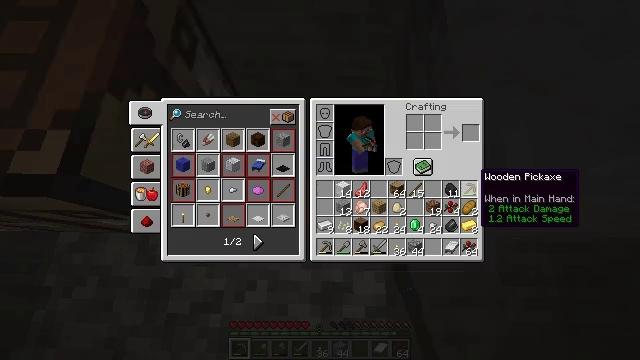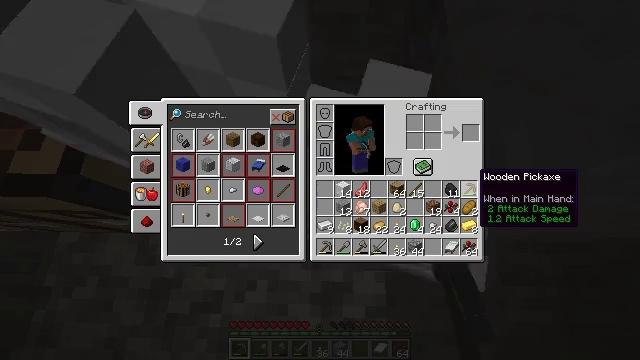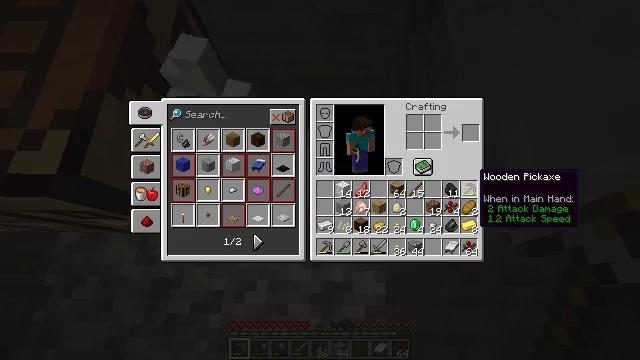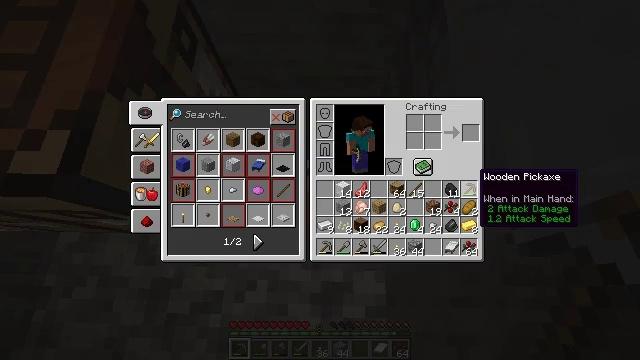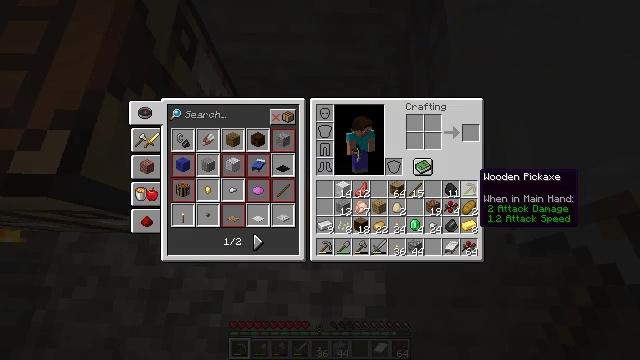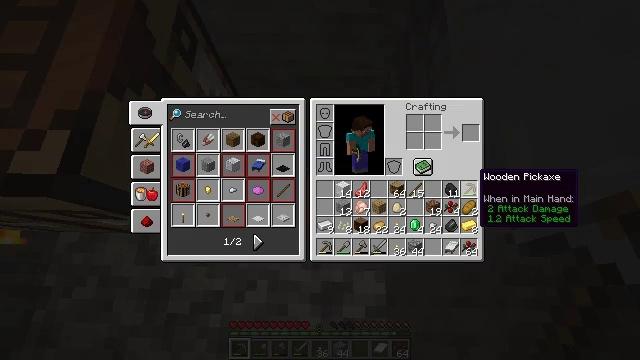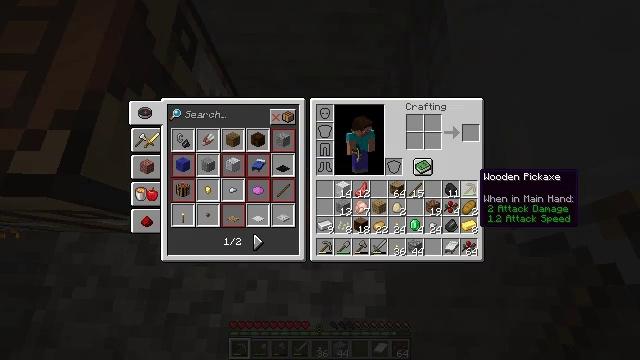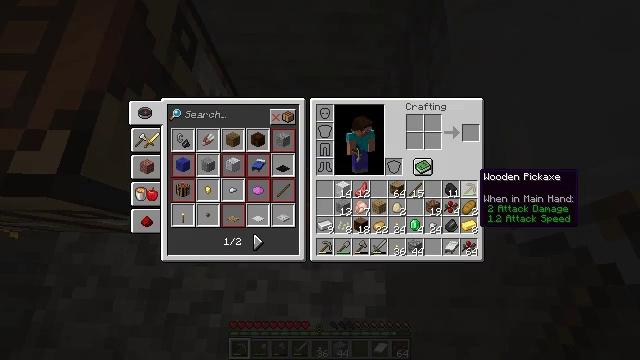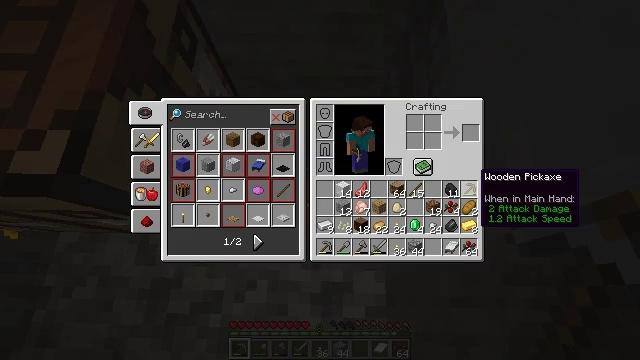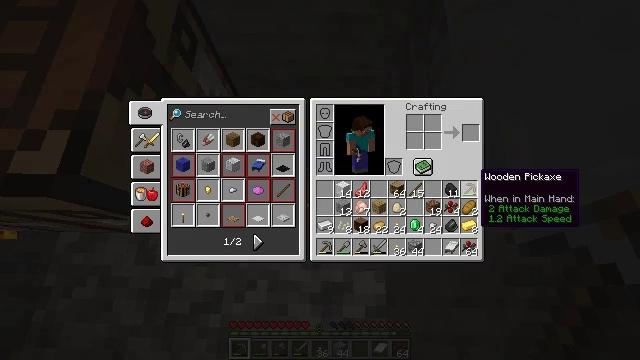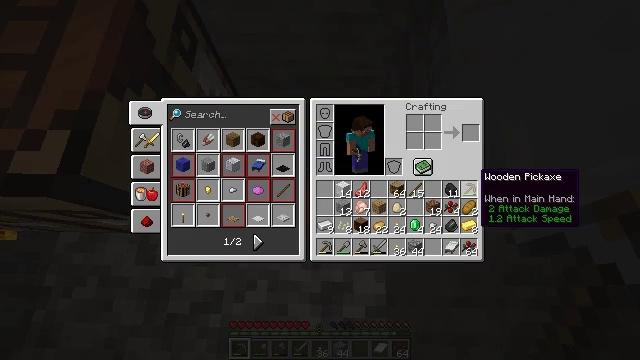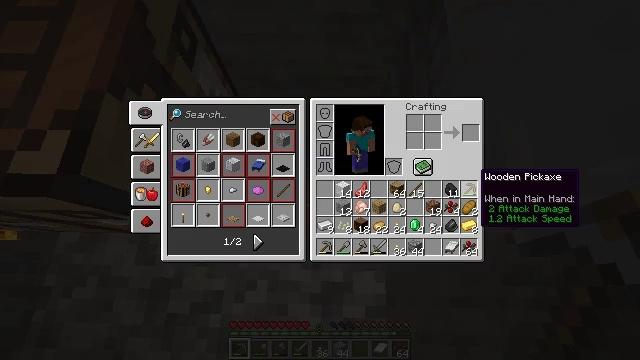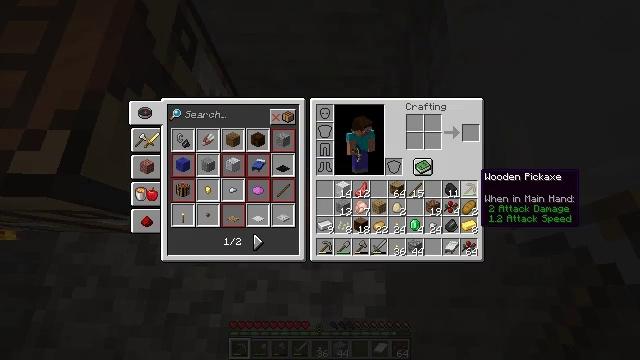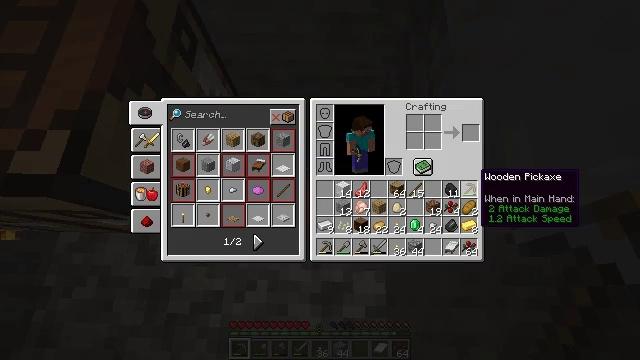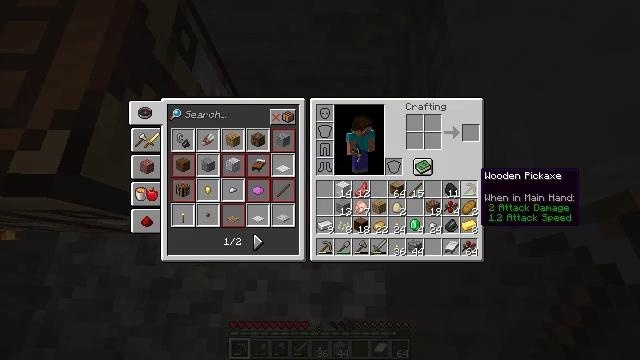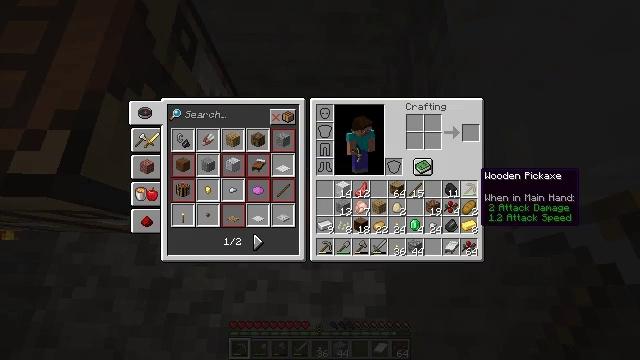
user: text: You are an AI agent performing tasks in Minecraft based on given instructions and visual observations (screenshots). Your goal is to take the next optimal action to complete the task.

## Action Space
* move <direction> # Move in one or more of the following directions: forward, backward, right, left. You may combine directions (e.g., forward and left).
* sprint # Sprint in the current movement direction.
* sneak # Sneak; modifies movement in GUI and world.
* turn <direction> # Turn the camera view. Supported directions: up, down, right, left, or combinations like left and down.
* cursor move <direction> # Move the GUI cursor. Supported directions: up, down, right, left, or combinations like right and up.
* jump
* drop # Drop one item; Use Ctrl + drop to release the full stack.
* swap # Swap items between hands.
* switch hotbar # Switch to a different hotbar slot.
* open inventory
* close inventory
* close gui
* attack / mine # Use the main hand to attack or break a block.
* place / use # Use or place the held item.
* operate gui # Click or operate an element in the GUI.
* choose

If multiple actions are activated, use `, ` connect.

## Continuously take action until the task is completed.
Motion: motion action
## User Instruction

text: Remove sweet berries from the inventory.
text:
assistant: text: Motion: open gui
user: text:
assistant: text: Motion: no_op
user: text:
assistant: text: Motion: no_op
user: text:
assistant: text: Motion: no_op
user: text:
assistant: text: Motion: no_op
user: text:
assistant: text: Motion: no_op
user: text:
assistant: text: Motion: no_op
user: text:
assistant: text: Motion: no_op
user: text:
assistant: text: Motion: no_op
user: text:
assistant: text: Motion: no_op
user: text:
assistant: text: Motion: no_op
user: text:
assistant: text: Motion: no_op
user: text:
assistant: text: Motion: no_op
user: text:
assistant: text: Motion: no_op
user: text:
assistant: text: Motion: no_op
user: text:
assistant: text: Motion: no_op
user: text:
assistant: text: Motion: no_op
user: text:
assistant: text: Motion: no_op
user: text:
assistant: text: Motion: no_op
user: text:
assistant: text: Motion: no_op
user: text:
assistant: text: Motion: no_op
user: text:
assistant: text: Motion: no_op
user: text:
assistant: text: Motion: no_op
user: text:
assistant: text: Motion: no_op
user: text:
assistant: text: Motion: no_op
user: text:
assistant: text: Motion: no_op
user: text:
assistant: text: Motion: cursor move right
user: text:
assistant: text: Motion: cursor move right
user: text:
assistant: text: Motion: no_op
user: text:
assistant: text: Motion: no_op